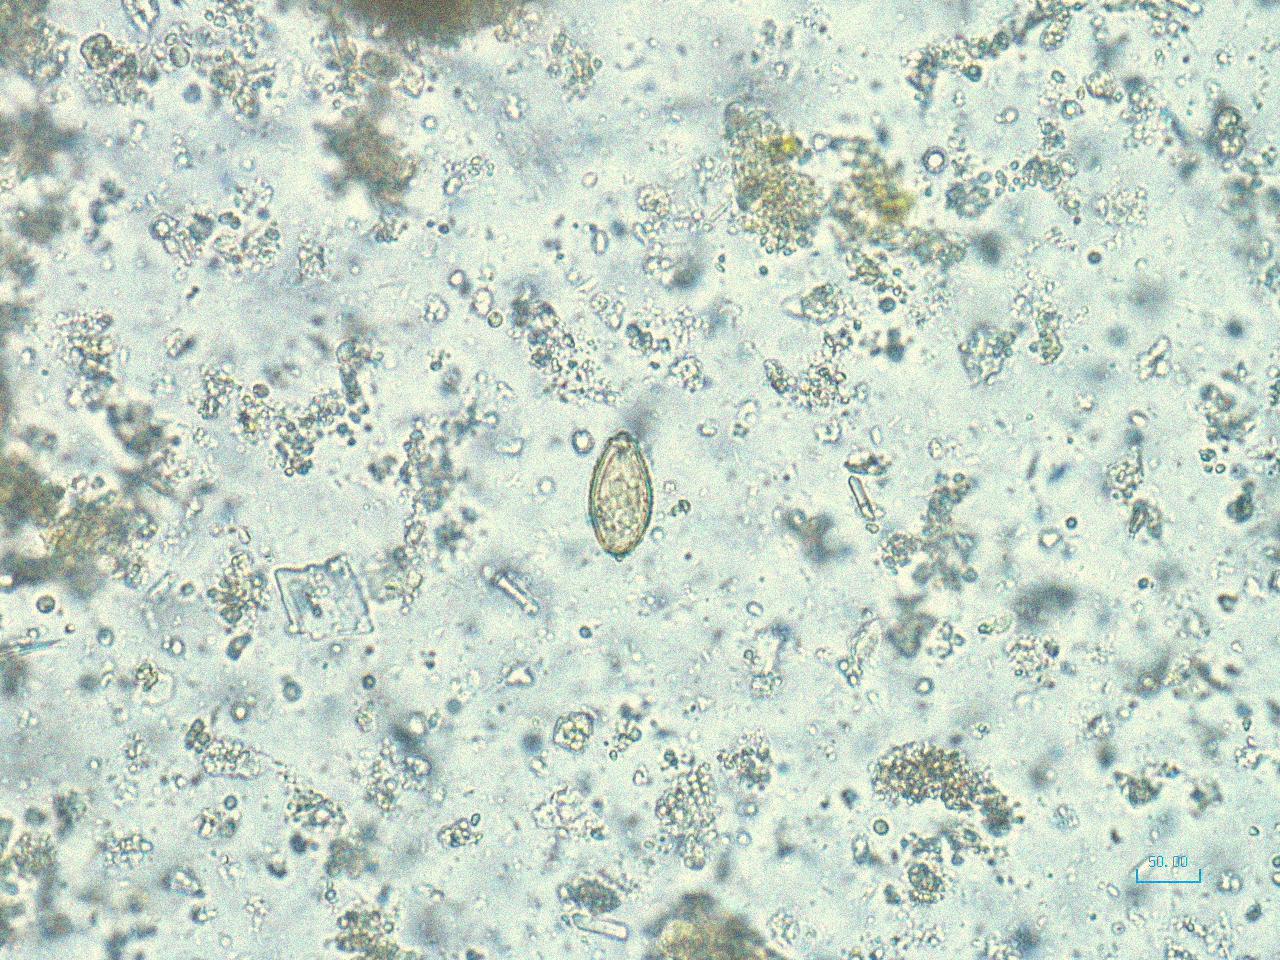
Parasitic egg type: Opisthorchis viverrine